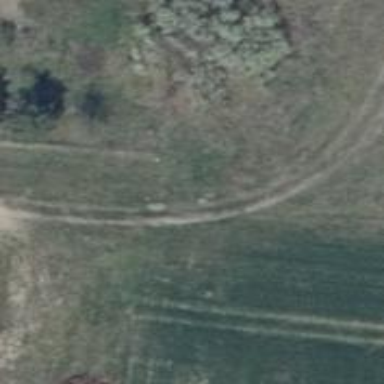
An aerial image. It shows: Sandy track road with grade3 tracktype.